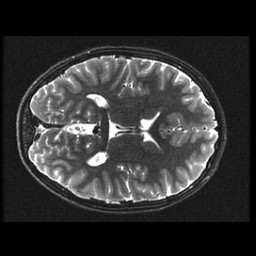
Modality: T2w
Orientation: axial
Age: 12
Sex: male
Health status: ill
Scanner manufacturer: ge
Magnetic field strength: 3 T
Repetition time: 7.5 s
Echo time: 0.1015 s